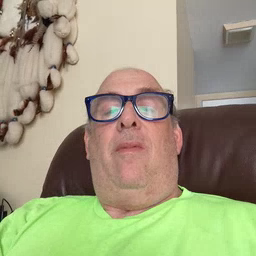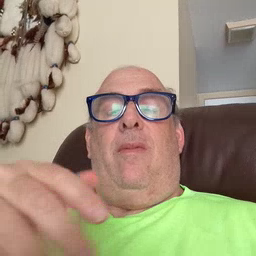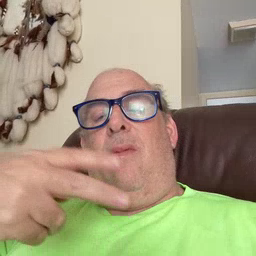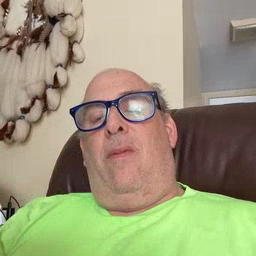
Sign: fall